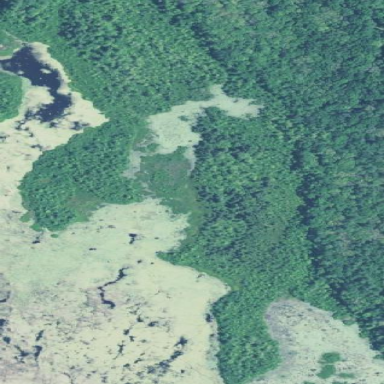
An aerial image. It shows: Marshy wetland area.